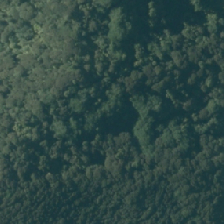
Land cover: broadleaved_indigenous_hardwood